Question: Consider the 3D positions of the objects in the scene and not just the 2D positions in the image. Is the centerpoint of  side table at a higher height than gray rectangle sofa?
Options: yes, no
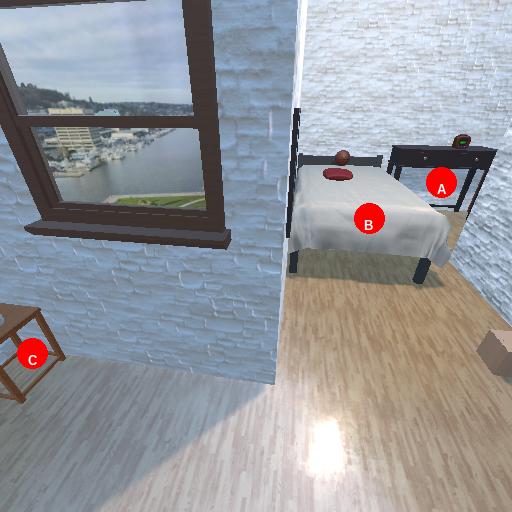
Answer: yes